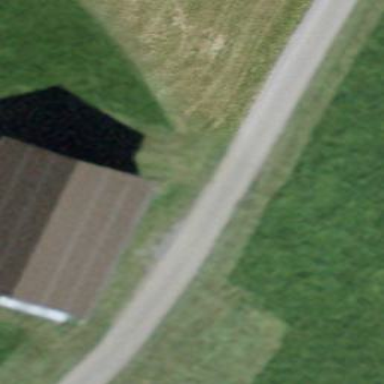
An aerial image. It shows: Barn.